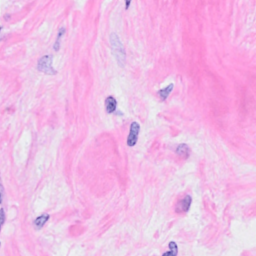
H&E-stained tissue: Breast